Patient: sex F, age 67
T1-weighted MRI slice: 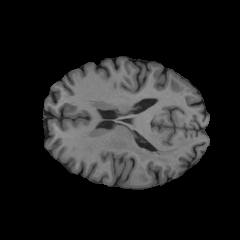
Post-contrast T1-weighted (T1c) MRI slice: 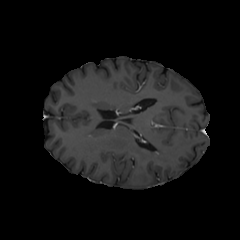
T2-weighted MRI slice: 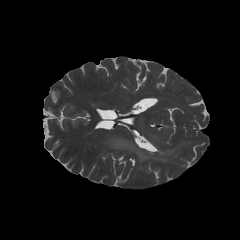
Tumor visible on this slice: yes
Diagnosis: Glioblastoma, IDH-wildtype
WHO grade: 4